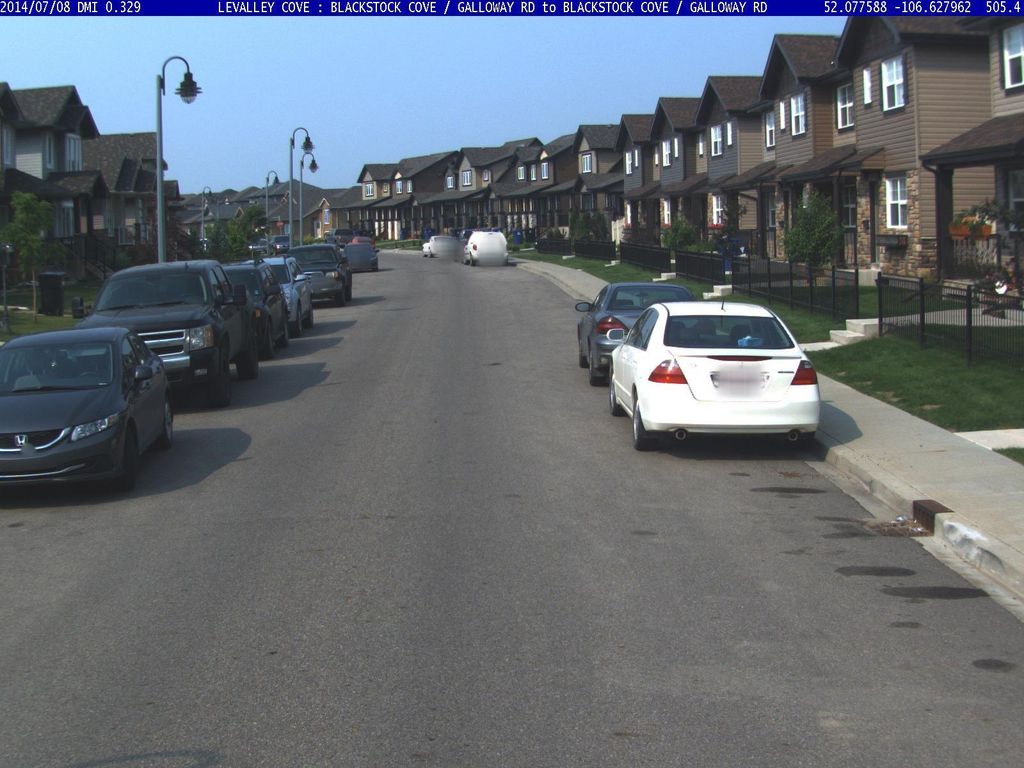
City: saskatoon